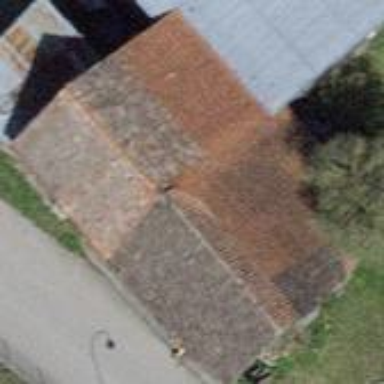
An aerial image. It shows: Shed.